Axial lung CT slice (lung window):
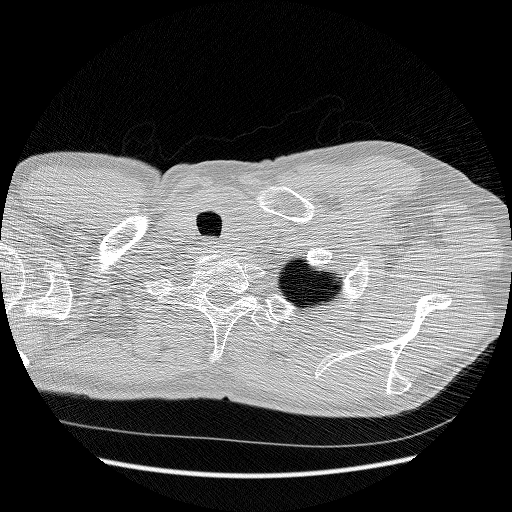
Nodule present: no